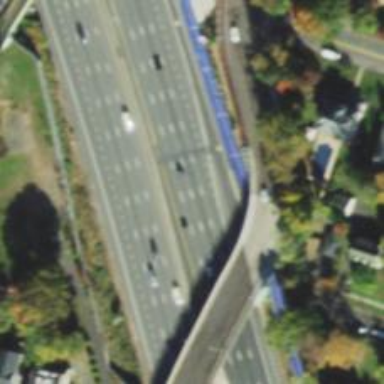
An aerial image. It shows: Asphalt motorway.